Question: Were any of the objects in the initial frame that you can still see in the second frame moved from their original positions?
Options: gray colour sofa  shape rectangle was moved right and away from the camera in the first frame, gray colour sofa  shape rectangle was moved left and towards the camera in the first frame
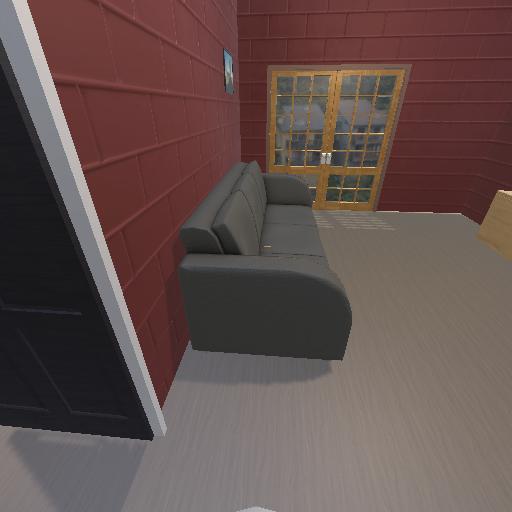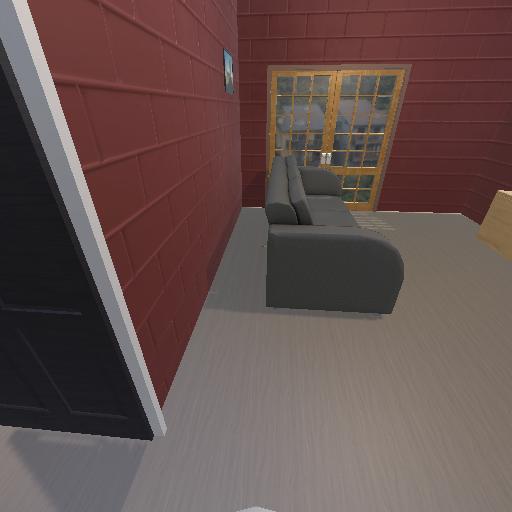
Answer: gray colour sofa  shape rectangle was moved right and away from the camera in the first frame